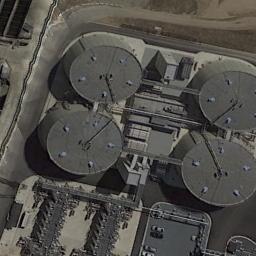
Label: storage_tank